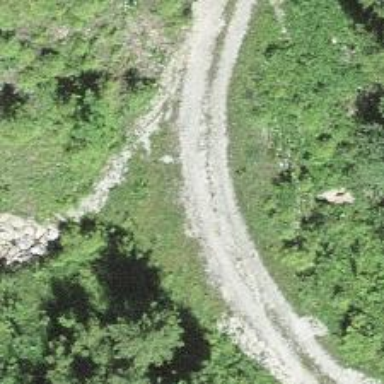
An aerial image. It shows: Track with compacted grade3 surface.